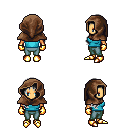
a pixel art fantasy rpg character, female body template, human, tanned skin, teal pirate shirt, teal pants, gray right-swept hairstyle, cloth hood, gold gloves, gold boots, four views (front, back, left, right), 2x2 character sprite sheet, small pixel art, hard edges, no anti-aliasing